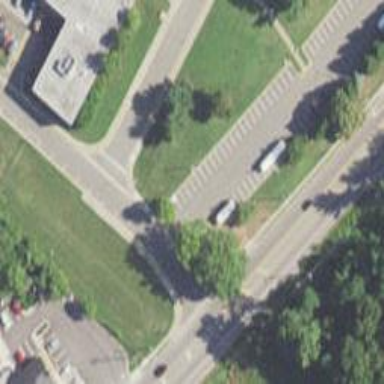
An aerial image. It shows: Unmarked crossing on the road.